Brain MRI, t2w sequence, axial 2D slice.
Patient: age 45, sex F, weight 95 kg, height 1.95 m
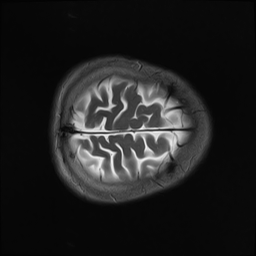